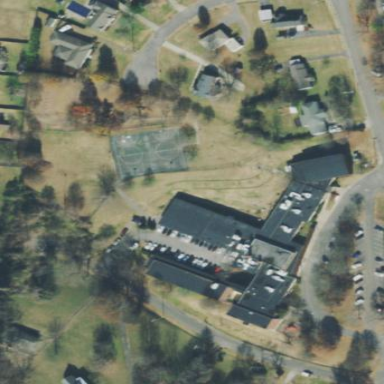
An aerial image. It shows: School.